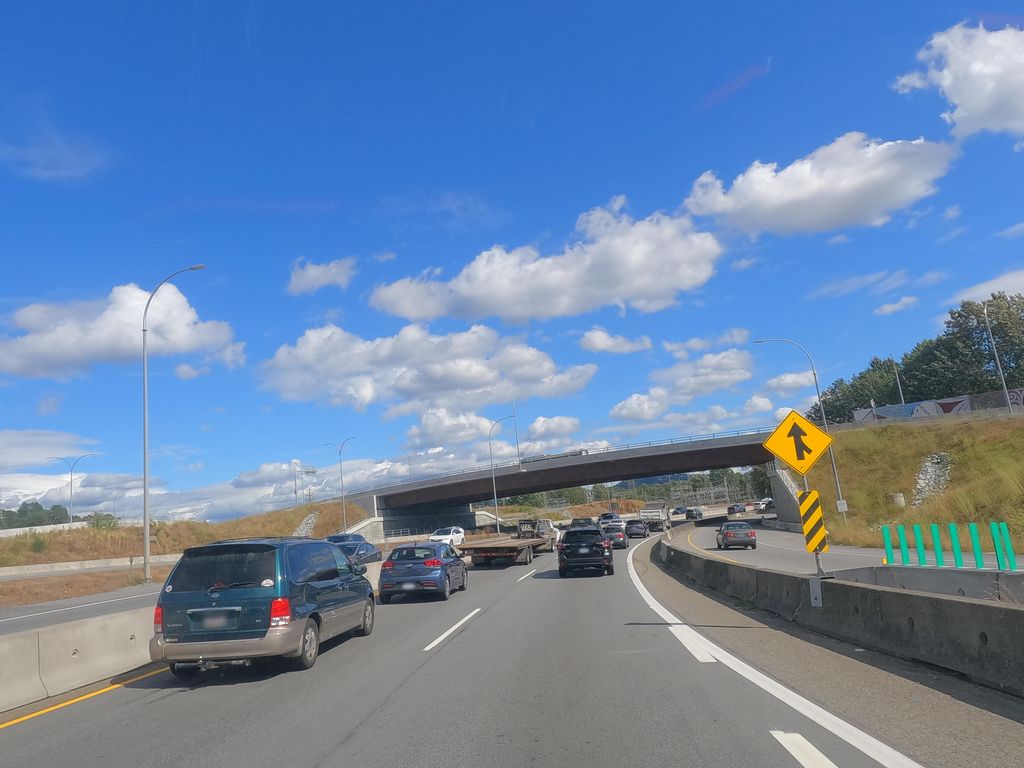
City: vancouver